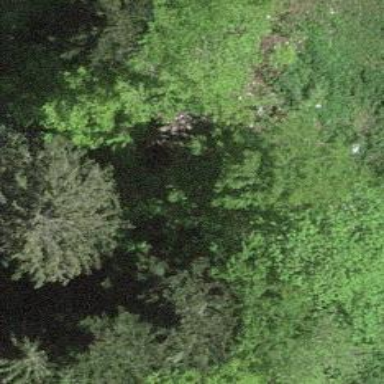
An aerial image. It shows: Forest area.